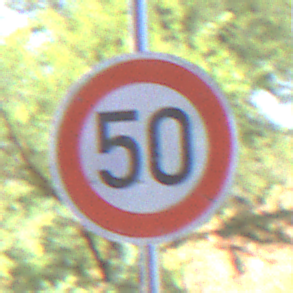
Verkehrszeichen: Geschwindigkeit50
Umgebung: Roofed, Underpass
Tageszeit: Midday
Wetter: Clear
Licht: Natural
Jahreszeit: NotSpecified
Kontrast: LowContrast